Aerial crown-view tile of a tropical tree (Barro Colorado Island, Panama), acquired 20250414:
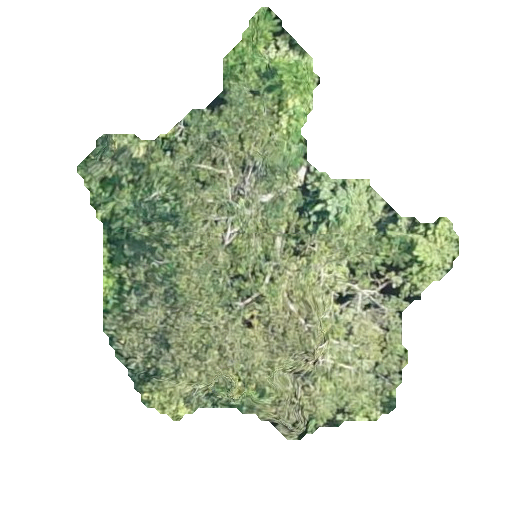
Species: Zanthoxylum ekmanii
GBIF accepted scientific name: Zanthoxylum ekmanii
Crown area: 135.992 m²